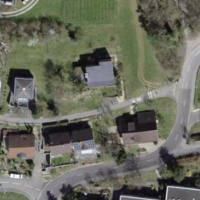
EUNIS habitat code: 54
Species observed at this site:
Mercurialis perennis
Anacamptis pyramidalis
Plantago media
Geranium sanguineum